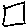
Label: square